Question: I am trying to submit my first app for iOS 8 and i am going through the new procedure of Apple's iTunes connect. I have upload my binary, fill all the details and upload all screenshots. Then i press submit for review and I see this screen with 2 option. Whatever I select the "submit" button stays greyed out.

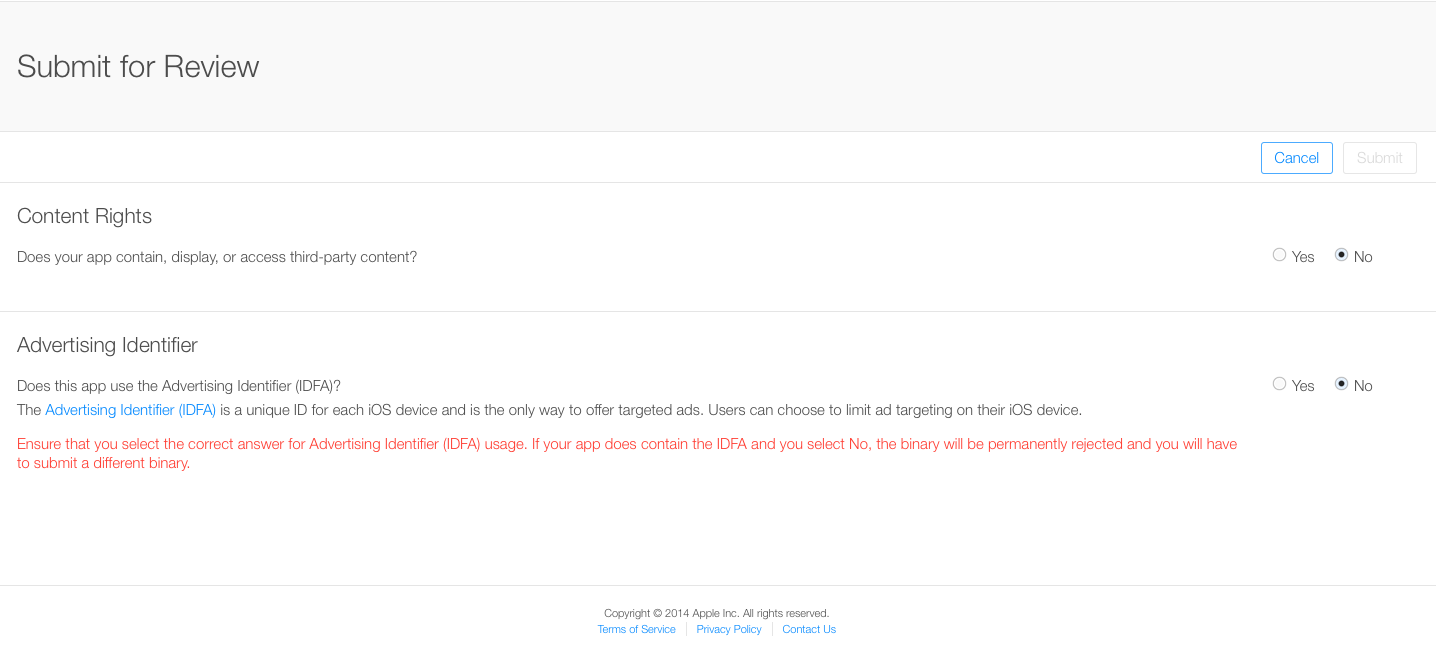
Answer: Apple made a HTML coding mistake on this page. Specifically they forgot a quote on one of the tags making the HTML invalid. Using FireFox you can change the HTML and then the submit works. I submitted my app this way just now and it is "Waiting for Review"!
On the Export Compliance Tag they are missing a quote (") after the "section" in a tag. If you add that (") in the Inspector on FireFox (or using similar methods on other browsers to modify the HTML you are looking at) the Export Compliance question will show up and then you can answer it and submit your app.
OR you could just wait till tomorrow and Apple will probably fix their HTML coding mistake.